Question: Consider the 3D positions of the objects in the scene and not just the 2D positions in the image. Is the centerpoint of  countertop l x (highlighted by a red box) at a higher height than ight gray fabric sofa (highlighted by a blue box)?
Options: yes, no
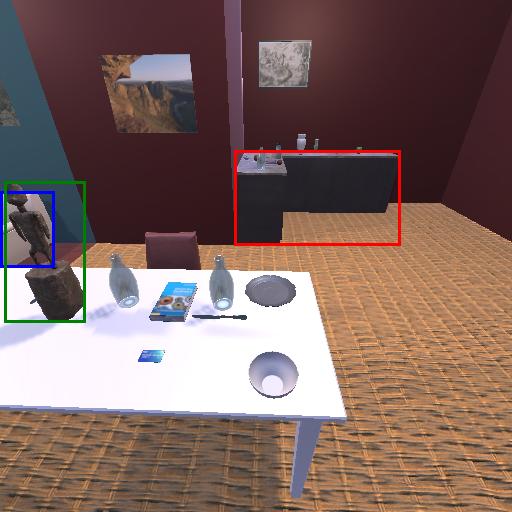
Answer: yes